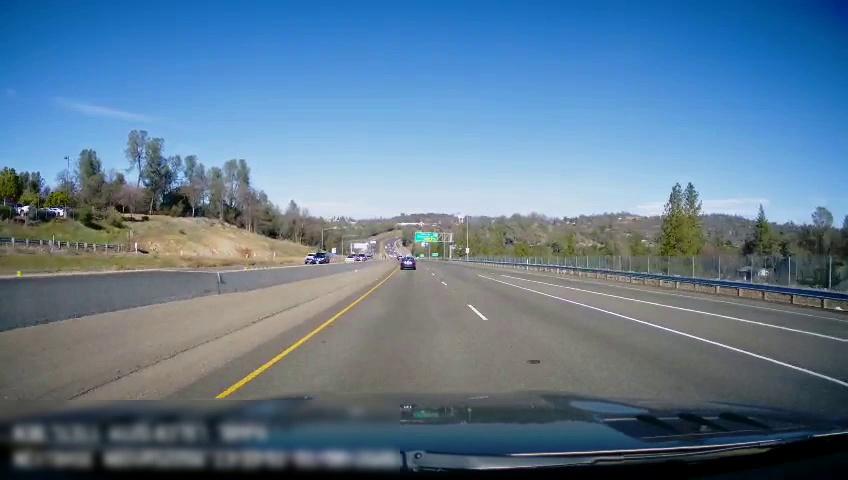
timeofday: Day
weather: Sunny
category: Drivable Space
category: Vehicles | Truck
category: Vehicles | Car
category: Vehicles | Car
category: Vehicles | Car
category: Lanes | Current Lane
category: Lanes | Current Lane
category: Lanes | Alternate Lane
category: Lanes | Alternate Lane
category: Lanes | Alternate Lane
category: Traffic | Signs